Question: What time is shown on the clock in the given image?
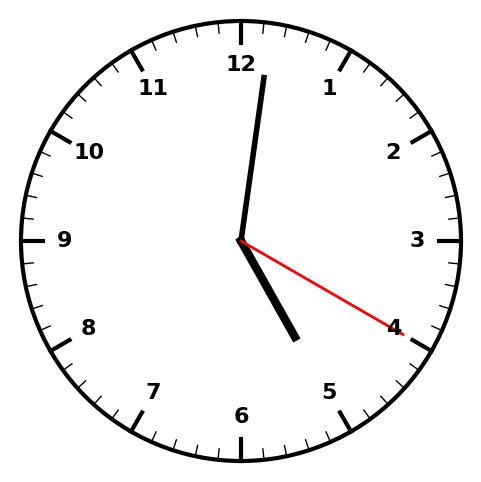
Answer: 05:01:20